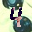
Label: 4